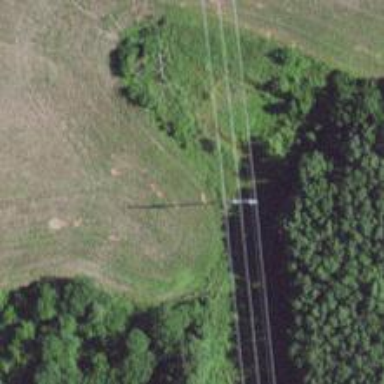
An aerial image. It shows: H-frame designed tower for power lines.